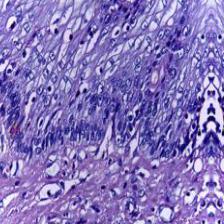
Diagnosis: Normal